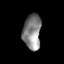
Tissue: skin
Cell type: Endothelial cells
Senescence score: 0.7823
Nuclear area (px): 616
Mean DAPI intensity: 133.044